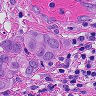
Metastatic tissue present: yes